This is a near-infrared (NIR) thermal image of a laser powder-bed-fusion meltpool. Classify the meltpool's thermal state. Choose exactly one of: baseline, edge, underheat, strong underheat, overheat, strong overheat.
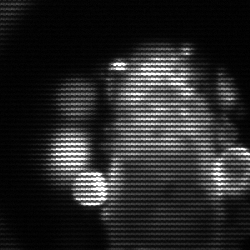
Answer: strong underheat